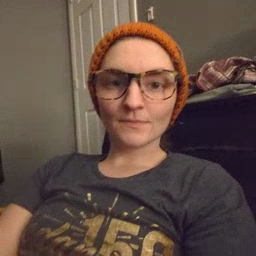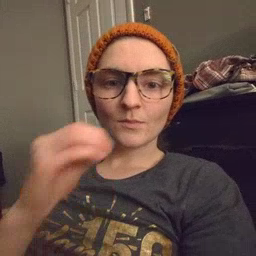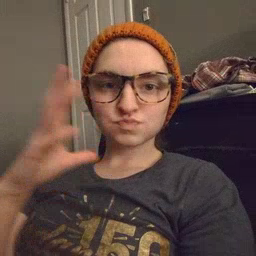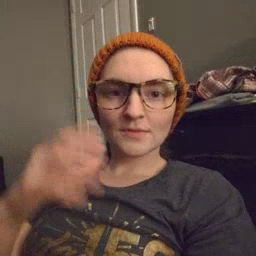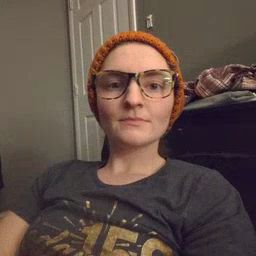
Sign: balloon